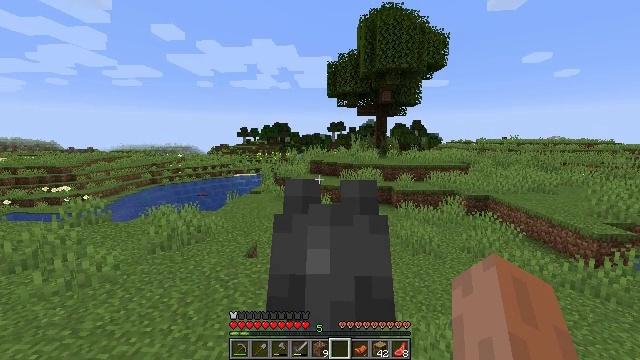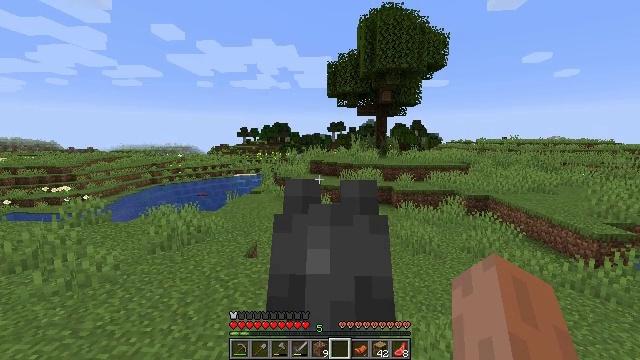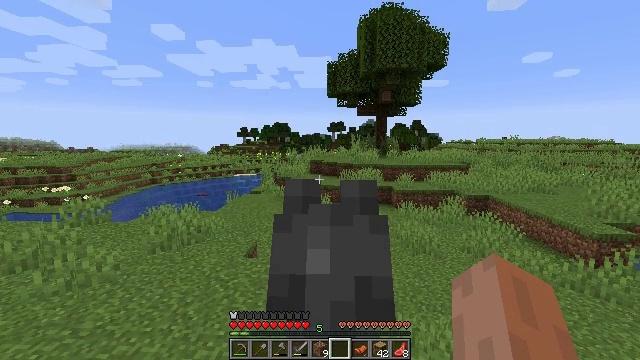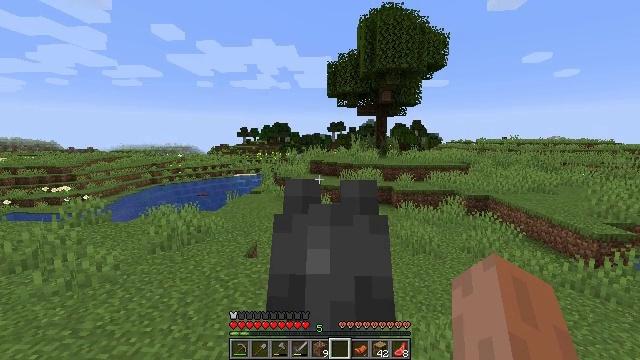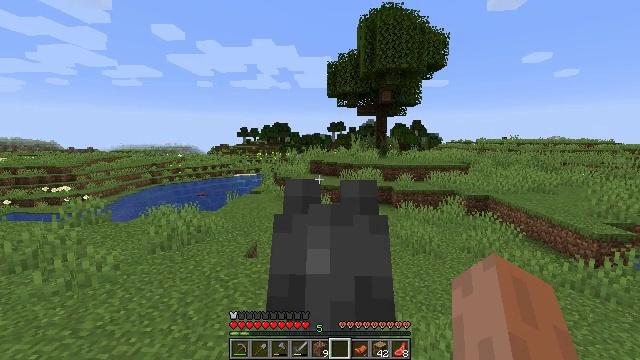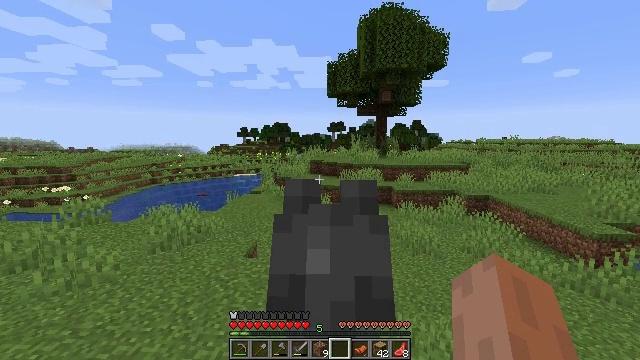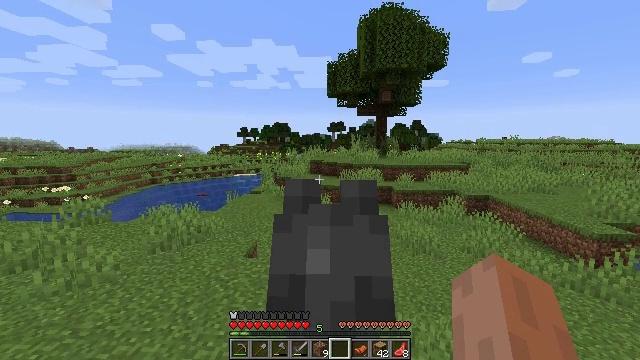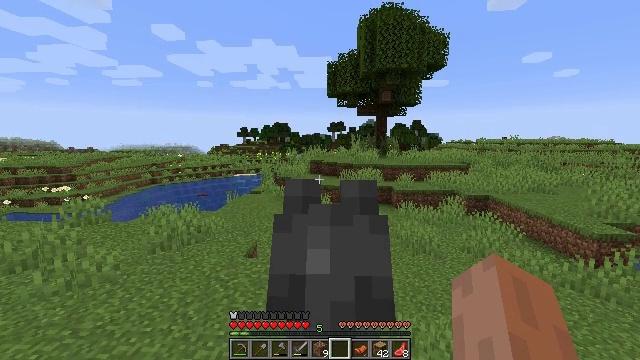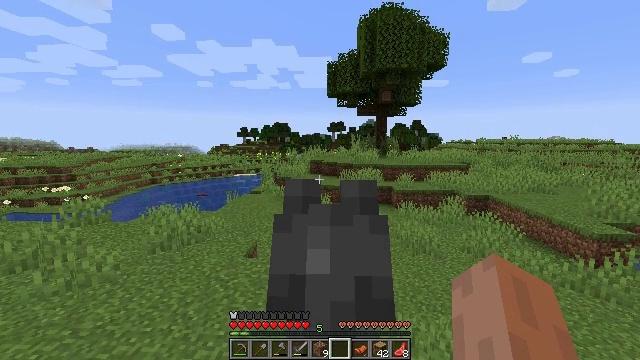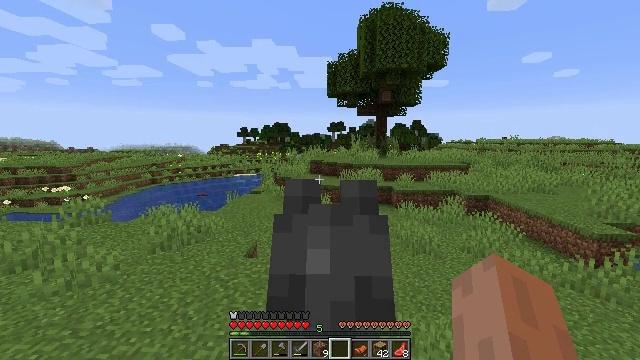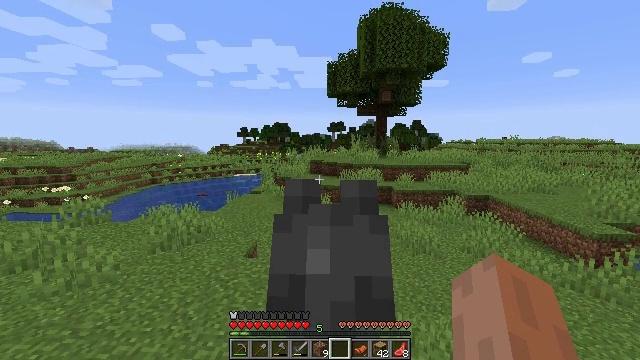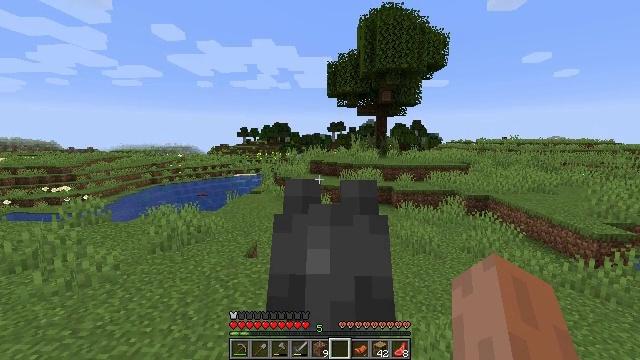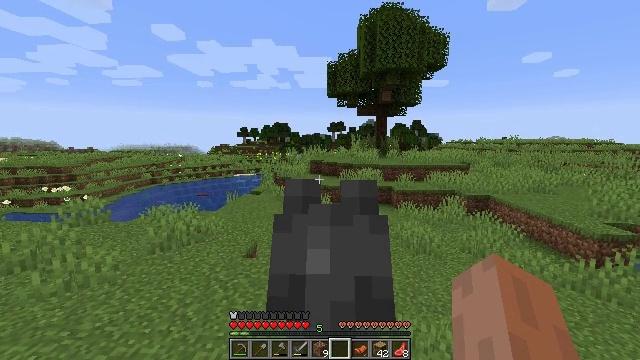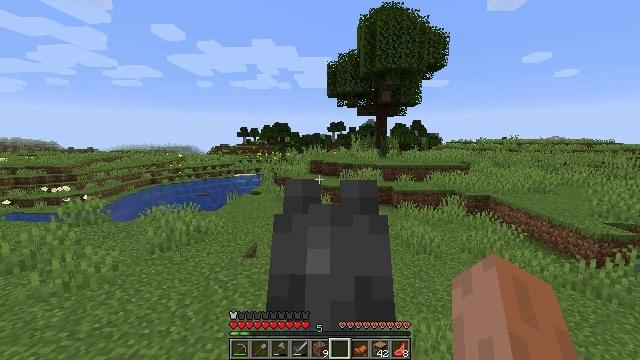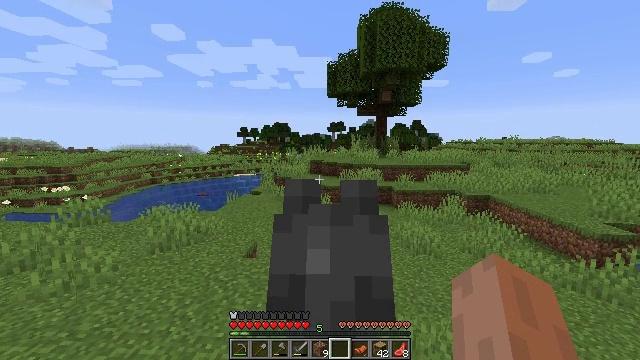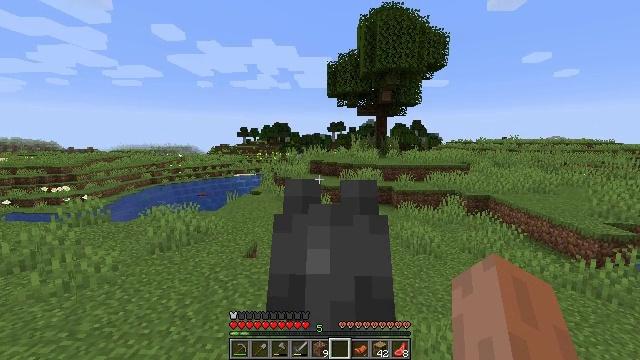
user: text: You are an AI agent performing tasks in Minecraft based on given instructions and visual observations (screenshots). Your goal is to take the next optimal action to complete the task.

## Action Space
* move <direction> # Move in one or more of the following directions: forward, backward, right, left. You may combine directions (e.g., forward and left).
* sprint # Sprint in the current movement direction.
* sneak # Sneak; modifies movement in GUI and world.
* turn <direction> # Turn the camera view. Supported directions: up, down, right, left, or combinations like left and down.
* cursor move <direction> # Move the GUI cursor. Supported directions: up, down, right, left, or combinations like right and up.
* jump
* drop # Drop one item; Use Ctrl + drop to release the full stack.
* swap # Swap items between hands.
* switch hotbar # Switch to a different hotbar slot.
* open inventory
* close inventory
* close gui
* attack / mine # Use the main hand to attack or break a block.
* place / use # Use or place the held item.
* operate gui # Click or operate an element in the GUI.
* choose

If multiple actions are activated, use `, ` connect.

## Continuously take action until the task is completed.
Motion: motion action
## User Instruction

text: Mine coarse dirt from the ground.
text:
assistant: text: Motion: no_op
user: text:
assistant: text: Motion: no_op
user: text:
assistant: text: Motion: no_op
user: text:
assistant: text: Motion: no_op
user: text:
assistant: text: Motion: no_op
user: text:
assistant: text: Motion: no_op
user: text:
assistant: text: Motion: no_op
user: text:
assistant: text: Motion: no_op
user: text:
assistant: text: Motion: no_op
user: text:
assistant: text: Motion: no_op
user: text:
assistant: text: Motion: no_op
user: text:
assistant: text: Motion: no_op
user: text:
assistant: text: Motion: no_op
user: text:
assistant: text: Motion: no_op
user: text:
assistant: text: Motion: no_op
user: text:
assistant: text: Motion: no_op
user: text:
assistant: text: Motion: no_op
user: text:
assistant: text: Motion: no_op
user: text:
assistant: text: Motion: no_op
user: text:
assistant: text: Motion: no_op
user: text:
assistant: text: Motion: no_op
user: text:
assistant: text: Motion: no_op
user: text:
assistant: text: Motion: no_op
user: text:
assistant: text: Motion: no_op
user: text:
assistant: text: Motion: no_op
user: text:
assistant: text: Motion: no_op
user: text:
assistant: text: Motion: no_op
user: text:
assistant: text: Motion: no_op
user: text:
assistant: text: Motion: no_op
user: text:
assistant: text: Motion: no_op